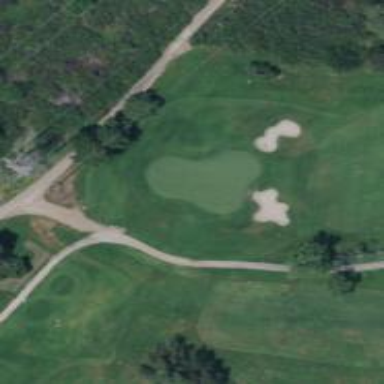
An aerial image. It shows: Golf hole.